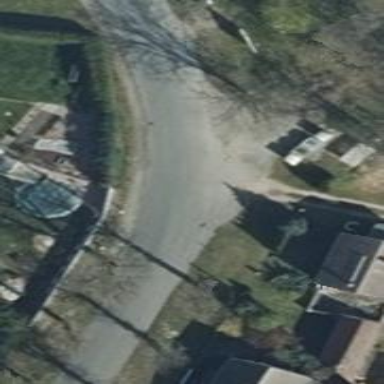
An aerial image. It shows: Residential road with asphalt surface.